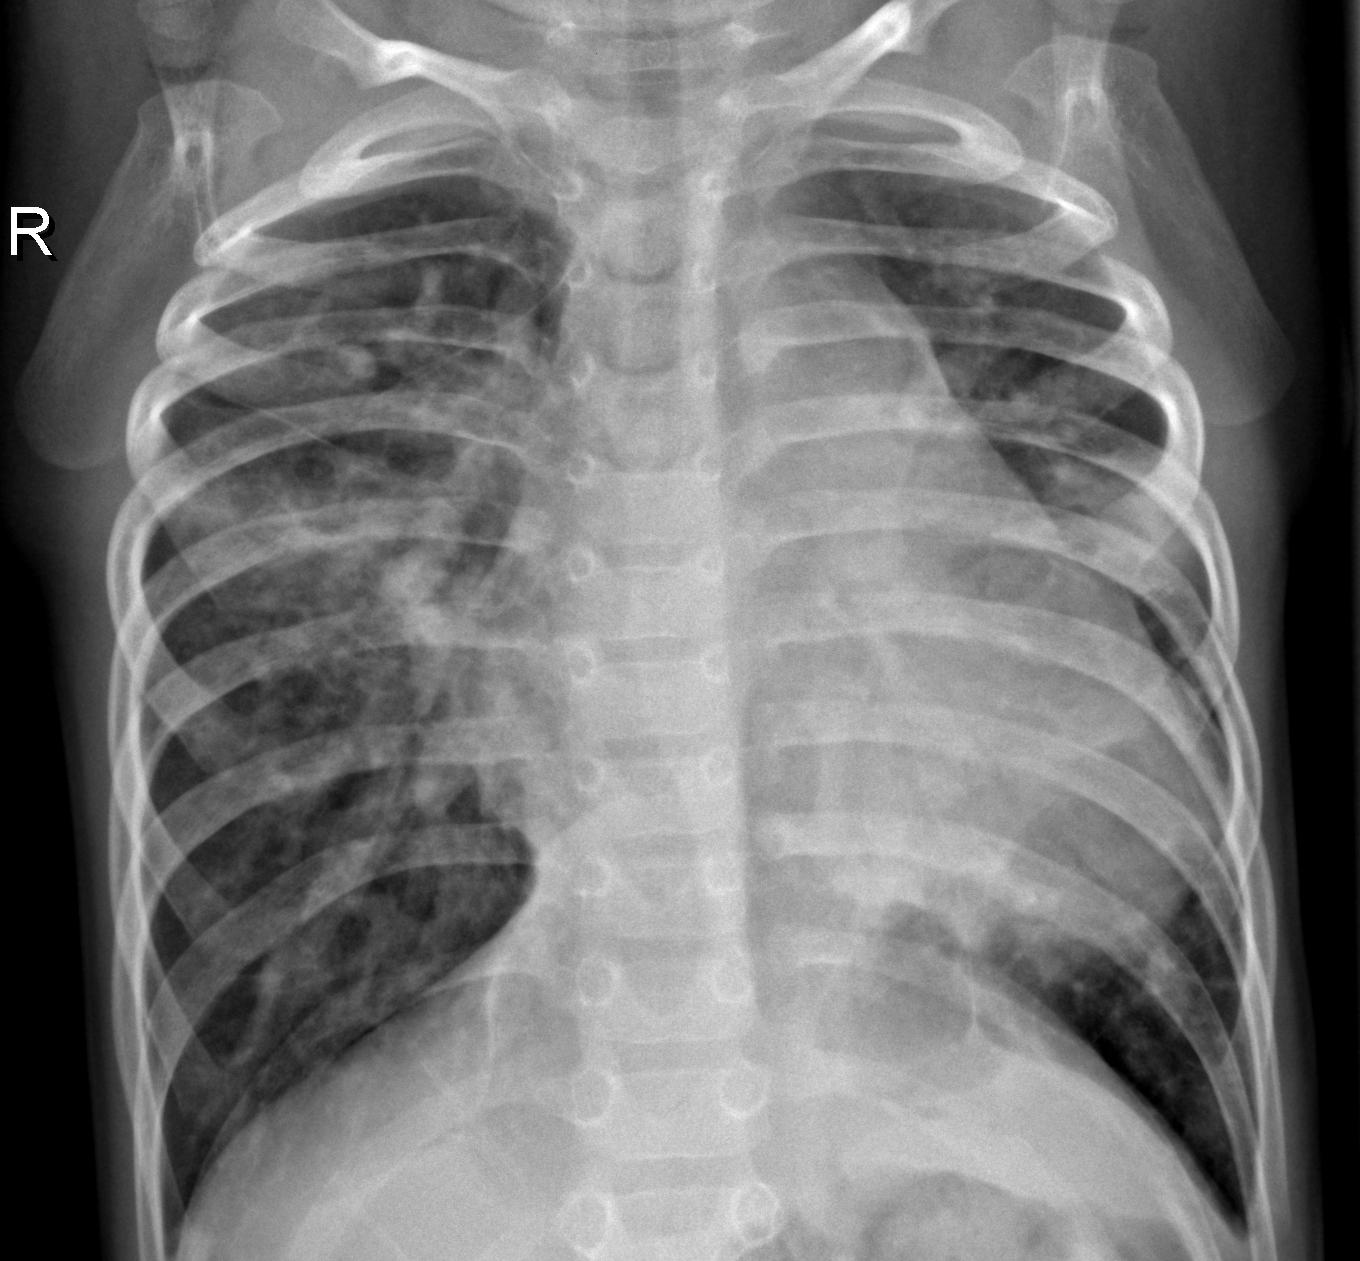
Diagnosis: PNEUMONIA